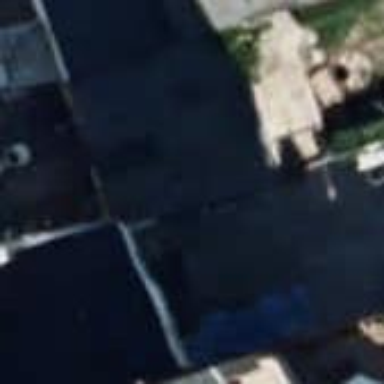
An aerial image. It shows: Garage building.